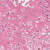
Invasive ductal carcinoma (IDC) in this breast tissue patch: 1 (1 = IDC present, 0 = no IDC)